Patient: sex F, age 68
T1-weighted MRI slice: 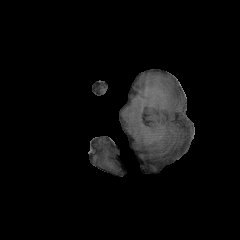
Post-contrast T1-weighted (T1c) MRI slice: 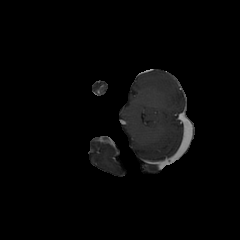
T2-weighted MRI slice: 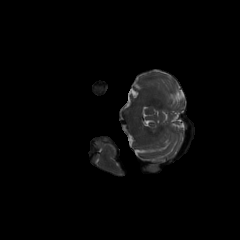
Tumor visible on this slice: no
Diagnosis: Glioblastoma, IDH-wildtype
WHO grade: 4